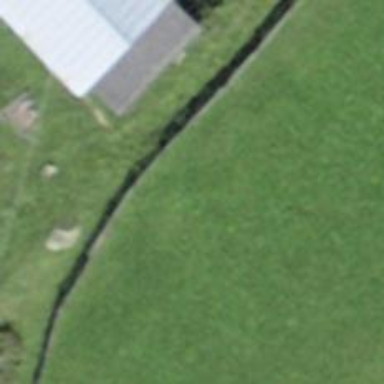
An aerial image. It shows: Fence is in the image.